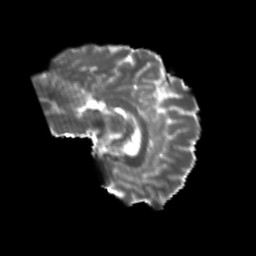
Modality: T2w
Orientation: sagittal
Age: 23
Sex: female
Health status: healthy
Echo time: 0.074 s